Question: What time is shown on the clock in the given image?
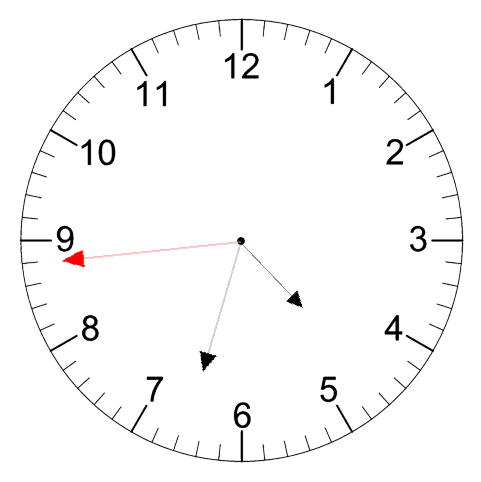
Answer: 04:32:44